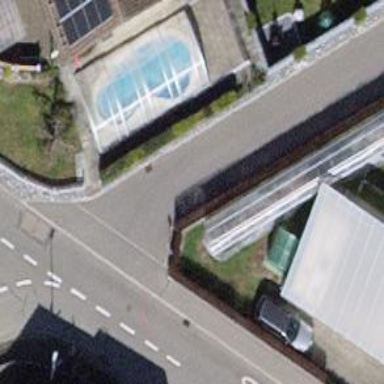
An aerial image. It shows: Hedge barrier.